Question: Im doing a homework where I need to write down the value of the control signals for 5 instructions and am trying to figure out the sample first (code at the bottom). The 5 instructions I need to do are
'''
Address Code Basic Source
0x00400014 0x12120004 beq $16,$18,0x0004 15 beq $s0, $s2, exit
0x00400018 0x8e080000 lw $8,0x0000($16) 16 lw $t0, ($s0)
0x0040001c 0x02118020 add $16,$16,$17 17 add $s0, $s0, $s1
0x00400020 0xae08fffc sw $8,0xfffc($16) 18 sw $t0, -4($s0)
0x00400024 0x08100005 j 0x00400014 19 j loop
'''
And the example he did is for addi $s1,$0,4 . Right now I have this for it:
'''
Address Code Basic Source
0x00400028 0x20110004 addi $16,$0,4 20 addi $s1, $0, 4
'''
where I think the 4 in the basic column is incorrect. What would be the right answer?
Heres the sample he did for that, and below that is the diagram he is referring to with the control signals:
'''
##--------------------------
# Example
# addi $s1, $0, 4
# Although not supported as in Figure 4.24, the instruction can be easily
# supported with minor changes in the control circuit.
instruction_address=0x00400028
instruction_encoding=0x20110004
OPcode=0b001000
Jump=0
Branch=0
Jump_address=0x00440010 # not used in this instruction
Branch_address=0x0040003C # not used in this instruction
Read_register_1=0b00000
Read_register_2=0b10001
Sign_extend_output=0x00000004
ALUSrc=1 # pick the value from sign_extend_output
ALUOp=0b00 # assume the same value as load/store instruction
ALU_control_input=0b0010 # add operation, as in load/store instruction
MemRead=0
MemWrite=0
MemtoReg=0 # select the ALU result
RegDst=0
Write_register=0b10001 #register number for $s1
RegWrite=1
##--------------------------
'''

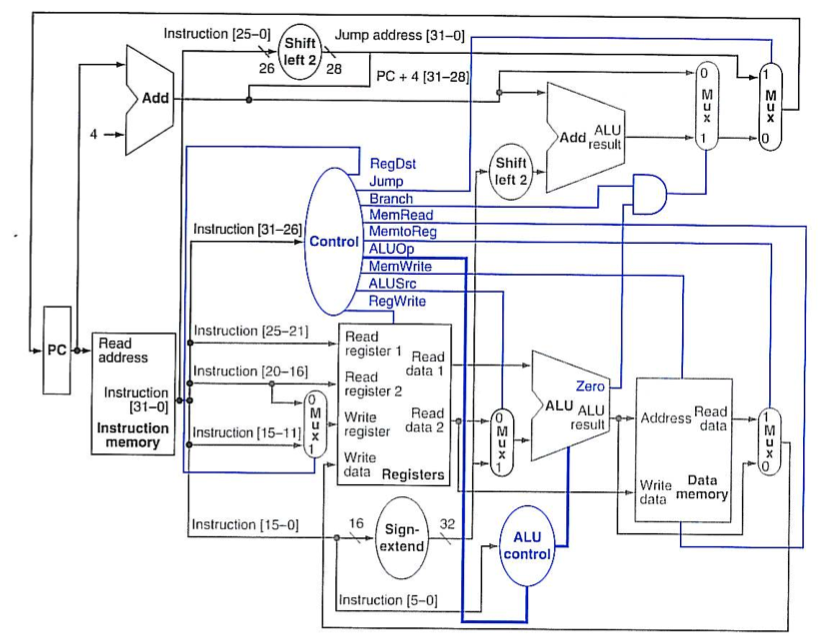
Answer: Lets examine the breakdown of the first instruction: 'beq $s0, $s2, exit'.
The instruction address is given under the address column above: '0x00400014'. You have the encoding as well: '0x12120004'. The encoding is the machine instruction. Lets represent the instruction in binary: '000100 10000 <PHONE>0000100'.
This is an I-type instruction. The first group of six bits is the opcode, the second group of five is the source register, the third group of five is the temporary register, and the last group of sixteen is the immediate value.
The opcode is then '0b000100'. Since this is an I-type instruction, we aren't jumping to a target, thus the 'Jump' signal is '0'. However, we are branching, so the 'Branch' signal is '1'.
To find the 'Jump_Address', even though it is ignored, examine the the least significant 26 bits: '10000 <PHONE>0000100'. Since addresses are word-aligned, we can enlarge the range of reachable addresses by having the jump offsets be the signed difference between the next instruction and target address. In other words, if my target address is '8' bytes away from the next instruction (PC-relative addressing), I'll use '2' to represent the offset. And this is why we must shift the offset 2 bits to the left. So we end up with 'Jump_Address' = '10 00010 <PHONE>0010000' or '0x8480010'.
To find the 'Branch_Address', which will be used, examine the least significant 16 bits: '0000000000000100'. That's sign extended and shifted 2 bits to the left to get: '00000000000<PHONE>0010000' or '0x00000010'. This immediate value will be added to the program counter, which points to the next instruction: '0x00400018'. So we finally end with 'Branch_Address' = '0x00400028'. I'm assuming the 'exit' label points to the next instruction after the five you've posted above, right after the 'j' instruction.
The registers are straightforward. 'Read_register_1' = '0b10000' and 'Read_register_2' = '0b10010'.
The 'Sign_extend_output' is just the immediate field sign-extended: '0x00000004'.
On to the ALU control signals. 'ALUSrc' controls the multiplexer between the register file and ALU. Since a 'beq' instruction requires the use of two registers, we need to select the 'Read data 2' register from the register file. We aren't using the immediate field for an ALU computation, like with the 'addi' instruction. Therefore, the 'ALUSrc' is '0'.
The 'ALUOp' and 'ALU_control_input' are hard-wired values that are created from the opcode. 'ALUOp' = '0b01' and 'ALU_control_input' = '0b0110'. Pg. 323 of by Hennessey and Patterson and <URL> web page have a table with the appropriate control signals for a 'beq' instruction. Pg. 318 has a table with the ALU control bit mappings.
'MemRead' and 'MemWrite' are '0' since we aren't accessing memory; 'MemToReg' is 'X' (don't care) since 'MemWrite' is 0; 'RegWrite' is '0' since we aren't writing to the register file; 'RegDst' is 'X' since 'RegWrite' is 0; and lastly, to find 'Write_register', take bits 16-20 (look at the multiplexer between the instruction memory and register file), which are '0b10010'.